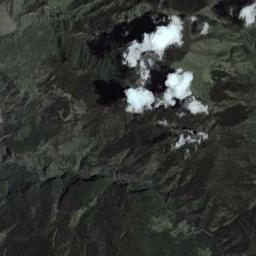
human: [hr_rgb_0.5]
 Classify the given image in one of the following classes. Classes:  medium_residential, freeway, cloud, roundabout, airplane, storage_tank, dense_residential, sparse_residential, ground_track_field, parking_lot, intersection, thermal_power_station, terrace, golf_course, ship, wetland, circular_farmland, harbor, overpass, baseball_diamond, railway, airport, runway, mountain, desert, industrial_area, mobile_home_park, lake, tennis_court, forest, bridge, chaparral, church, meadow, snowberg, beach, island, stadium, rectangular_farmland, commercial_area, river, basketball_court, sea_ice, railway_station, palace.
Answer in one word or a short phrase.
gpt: cloud